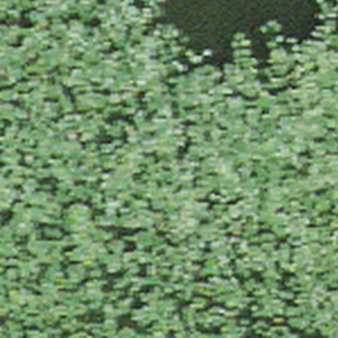
Label: other